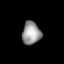
Tissue: prostate
Cell type: T cells
Senescence score: 0.7002
Nuclear area (px): 419
Mean DAPI intensity: 150.988